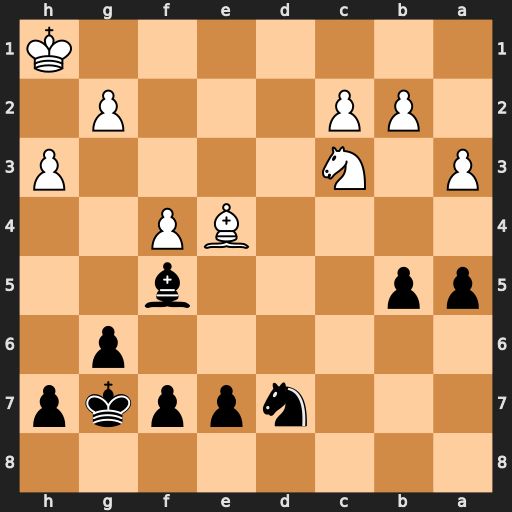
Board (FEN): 8/3nppkp/6p1/pp3b2/4BP2/P1N4P/1PP3P1/7K
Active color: b
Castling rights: -
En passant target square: -
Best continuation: b4 axb4 axb4